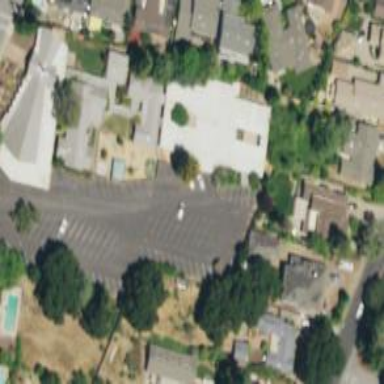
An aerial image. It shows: Asphalt parking space.